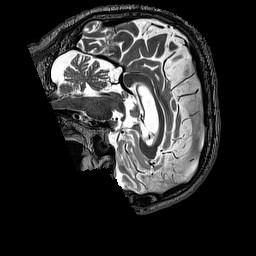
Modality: T2w
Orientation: sagittal
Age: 47
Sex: male
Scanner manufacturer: siemens
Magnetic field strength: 3 T
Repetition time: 3.2 s
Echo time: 0.567 s